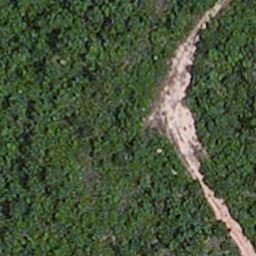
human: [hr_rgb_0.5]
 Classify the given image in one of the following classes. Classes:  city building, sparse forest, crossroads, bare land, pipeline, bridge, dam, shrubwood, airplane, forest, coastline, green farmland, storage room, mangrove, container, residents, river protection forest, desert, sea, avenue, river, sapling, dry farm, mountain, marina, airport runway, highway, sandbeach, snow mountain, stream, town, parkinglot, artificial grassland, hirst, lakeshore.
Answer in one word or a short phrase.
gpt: avenue